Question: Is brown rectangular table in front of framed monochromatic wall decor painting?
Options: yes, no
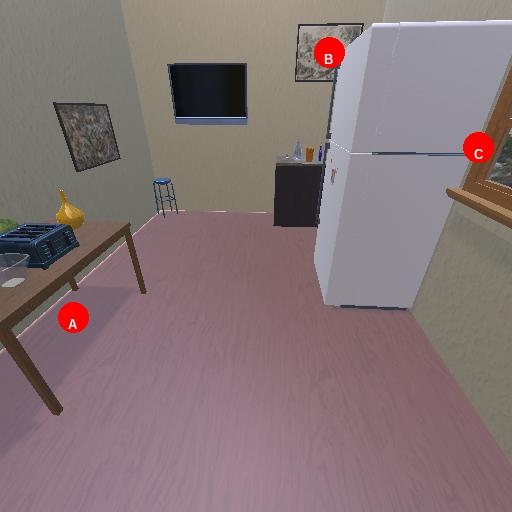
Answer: yes